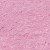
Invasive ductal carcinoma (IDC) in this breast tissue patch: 0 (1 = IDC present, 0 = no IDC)